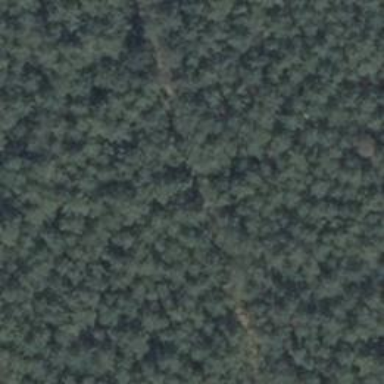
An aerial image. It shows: Sandy path with track grade of 4.